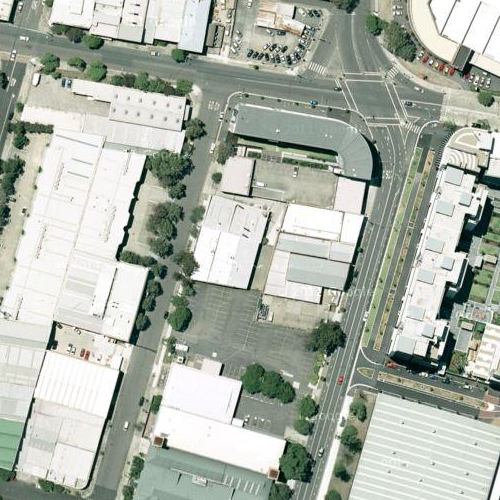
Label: sydney